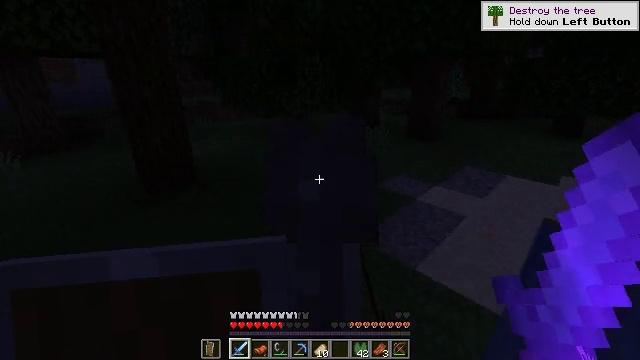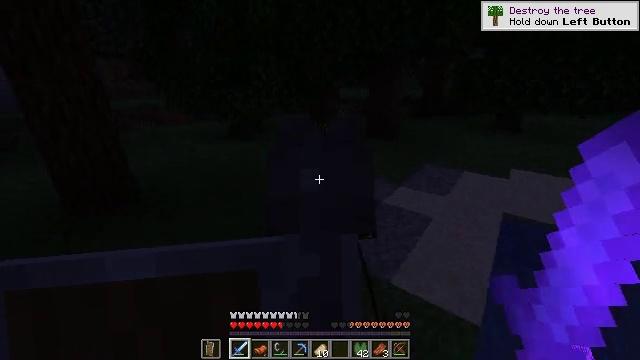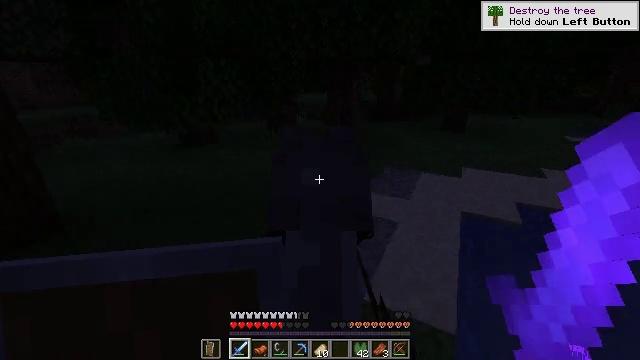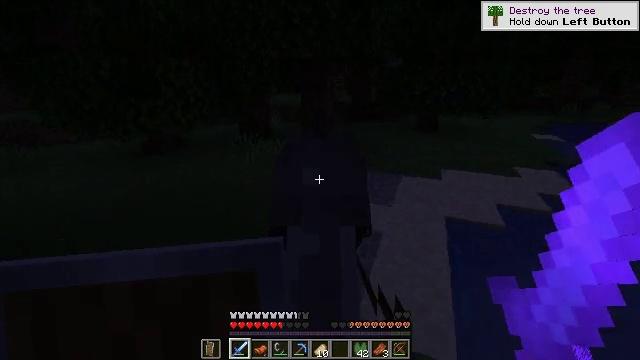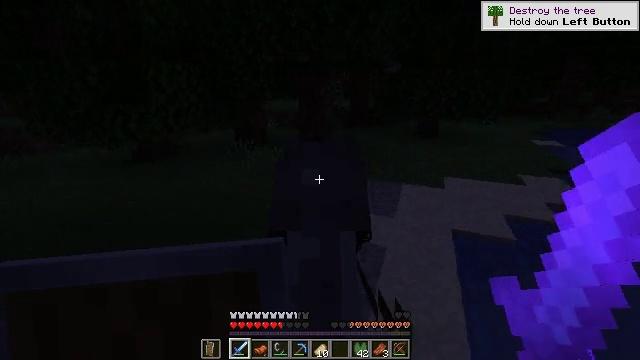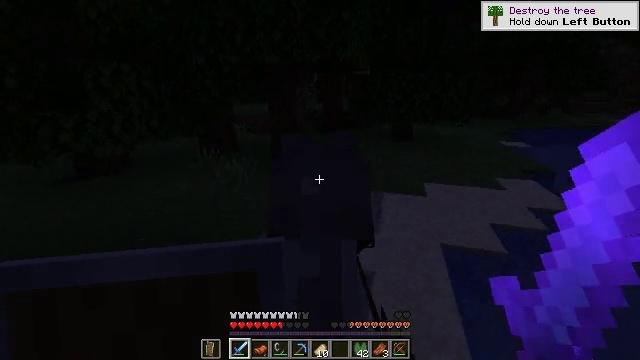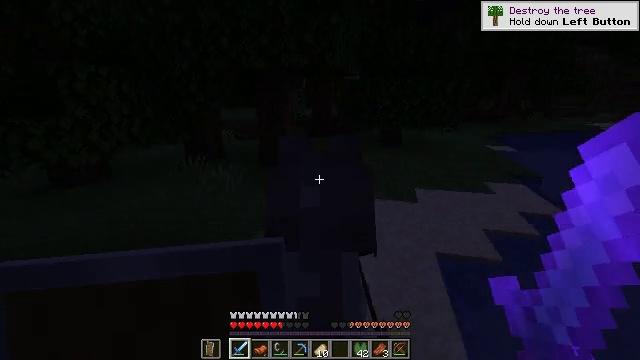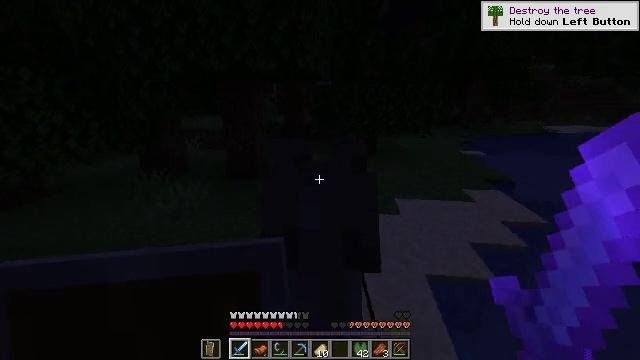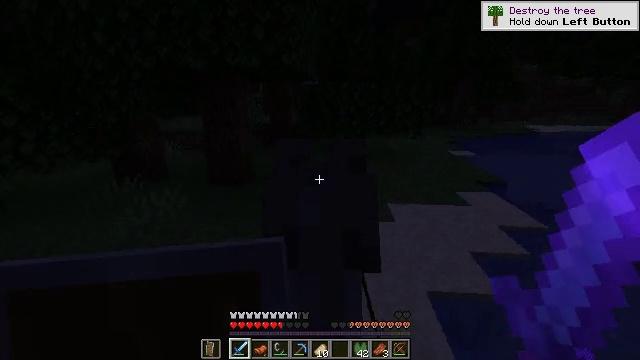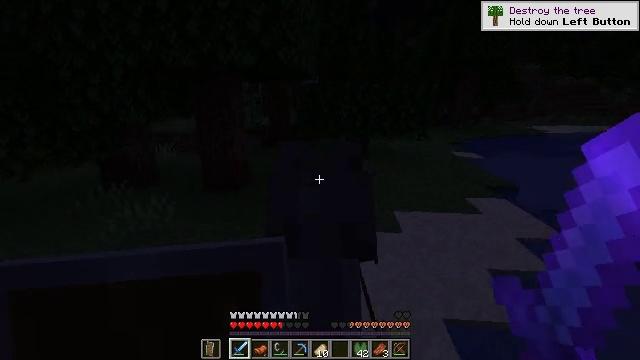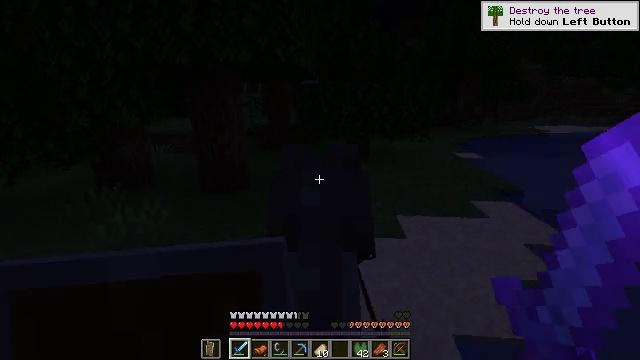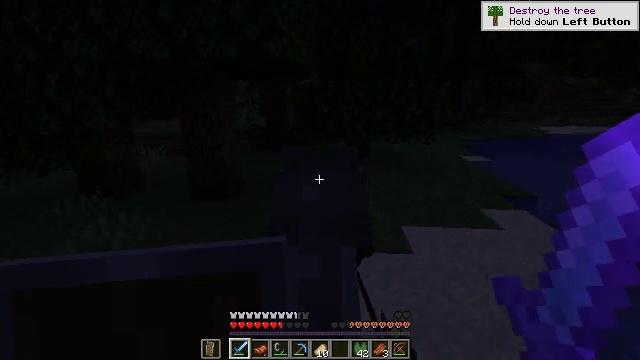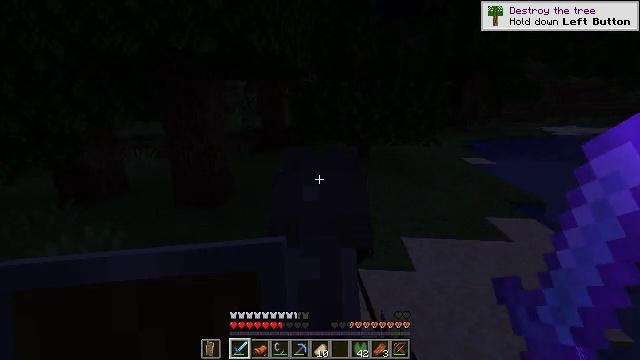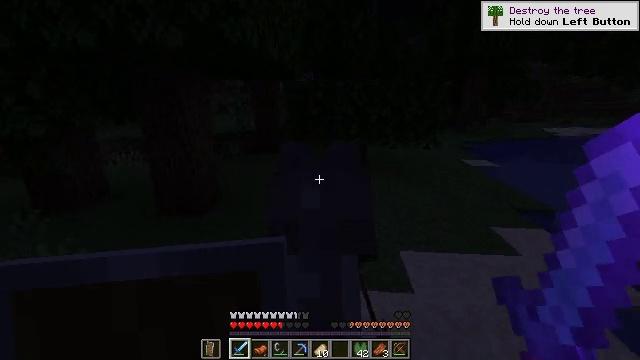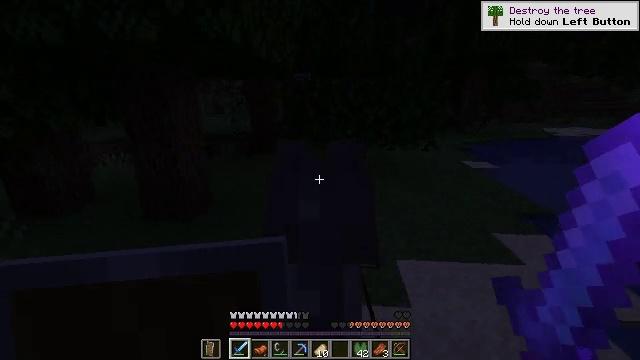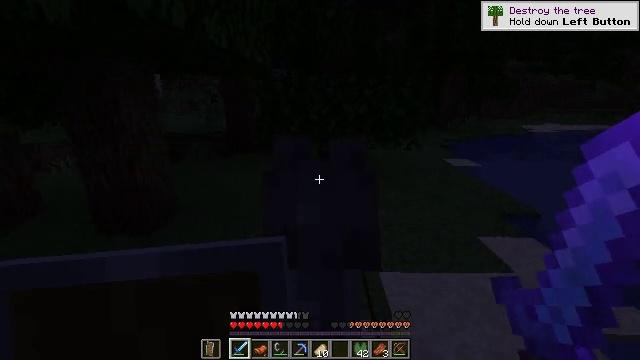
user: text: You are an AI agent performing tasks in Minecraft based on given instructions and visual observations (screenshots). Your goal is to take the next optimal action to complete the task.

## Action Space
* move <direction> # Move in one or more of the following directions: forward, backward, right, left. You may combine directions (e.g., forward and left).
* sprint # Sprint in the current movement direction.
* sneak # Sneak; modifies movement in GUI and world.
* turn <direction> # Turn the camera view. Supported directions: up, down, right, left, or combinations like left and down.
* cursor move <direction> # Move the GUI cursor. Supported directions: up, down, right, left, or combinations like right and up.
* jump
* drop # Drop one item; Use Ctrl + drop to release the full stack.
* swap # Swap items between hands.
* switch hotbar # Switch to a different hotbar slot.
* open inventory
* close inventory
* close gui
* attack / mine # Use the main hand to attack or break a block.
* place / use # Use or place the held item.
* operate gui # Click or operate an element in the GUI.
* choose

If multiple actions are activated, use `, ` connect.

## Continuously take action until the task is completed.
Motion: motion action
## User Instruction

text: Clear birch leaves to get saplings.
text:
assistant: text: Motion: move forward, turn right
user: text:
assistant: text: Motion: move forward, turn right and up
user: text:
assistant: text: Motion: move forward
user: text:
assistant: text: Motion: move forward, turn right and up
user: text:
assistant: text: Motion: move forward, turn right
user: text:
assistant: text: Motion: move forward, turn right and up
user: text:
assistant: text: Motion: move forward, turn right and up
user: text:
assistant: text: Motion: move forward
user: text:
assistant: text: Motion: move forward
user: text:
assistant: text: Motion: move forward and move right
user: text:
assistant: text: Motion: move forward and move right
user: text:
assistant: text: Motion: move forward and move right
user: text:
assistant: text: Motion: move forward and move right
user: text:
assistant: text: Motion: move forward
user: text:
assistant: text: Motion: move forward, turn right
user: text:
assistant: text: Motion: move forward and move right, turn right and down
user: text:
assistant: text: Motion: move forward and move right, turn right
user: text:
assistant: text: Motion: move forward and move right, turn right
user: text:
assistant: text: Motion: move forward and move right, turn right
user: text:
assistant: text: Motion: move forward and move right
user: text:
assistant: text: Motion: move forward and move right
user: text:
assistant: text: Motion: move forward and move right
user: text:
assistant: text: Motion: move forward and move right
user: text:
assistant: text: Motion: move forward
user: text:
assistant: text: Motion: move forward
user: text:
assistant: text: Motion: move forward
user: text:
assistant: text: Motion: move forward
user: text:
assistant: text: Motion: move forward
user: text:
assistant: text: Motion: move forward
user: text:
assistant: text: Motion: move forward